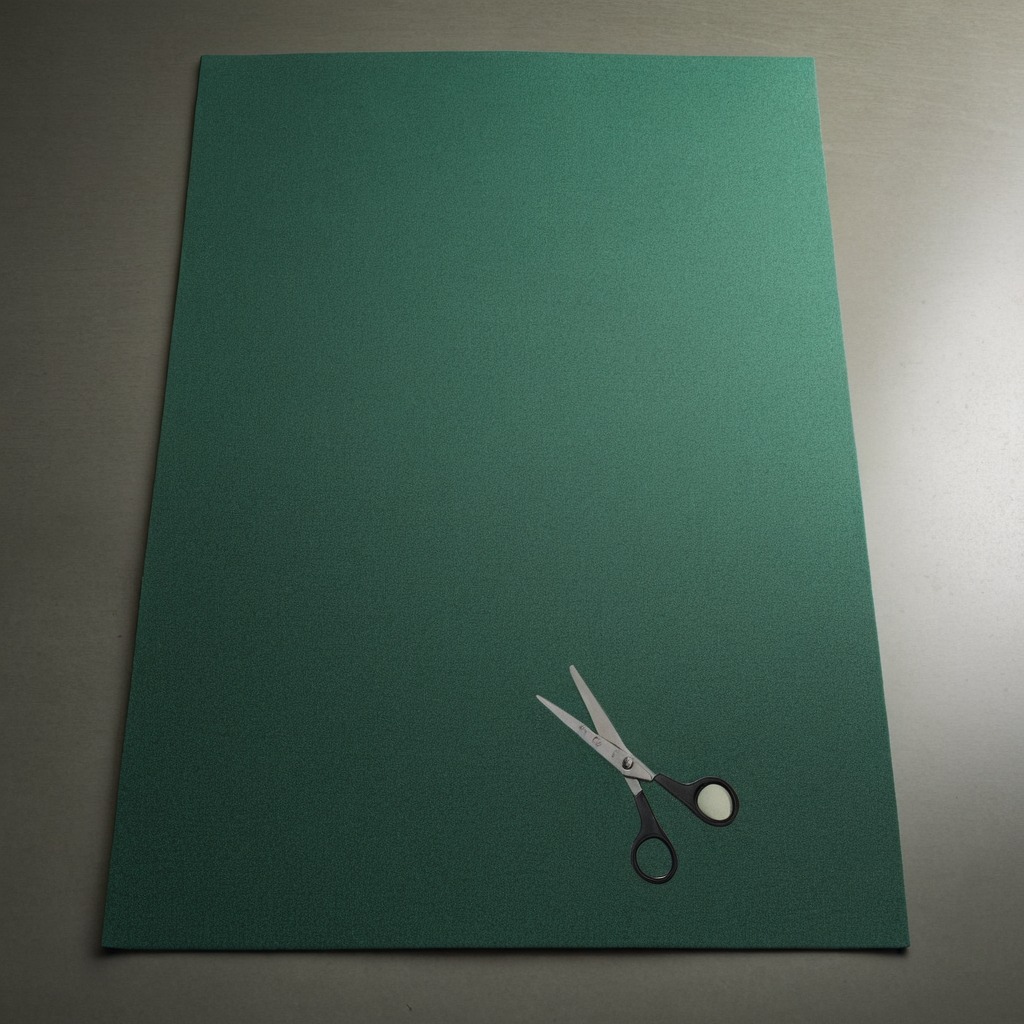
A scissor lying on the tabletop